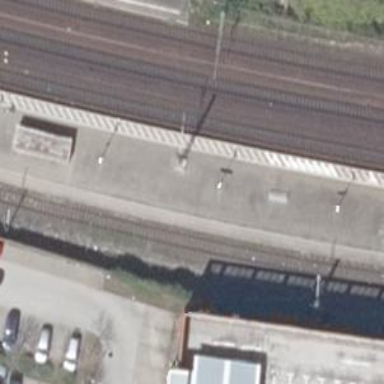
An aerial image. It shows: Close-up of railway platform edge.